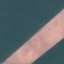
Land use / land cover: AnnualCrop